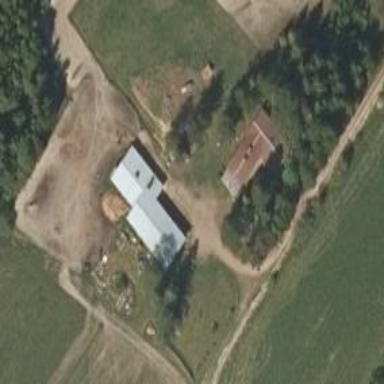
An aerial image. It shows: Farmyard area.